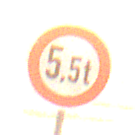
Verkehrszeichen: TatsaechlicheMasse
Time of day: SunriseSunset
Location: Outdoor (RoadRail)
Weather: PartlyCloudy
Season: NotSpecified
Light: Natural